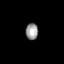
Tissue: skin
Cell type: Epithelial cells
Senescence score: 0.6909
Nuclear area (px): 196
Mean DAPI intensity: 155.143